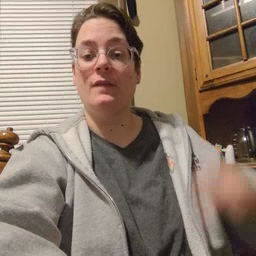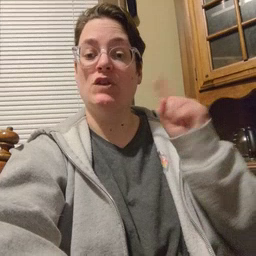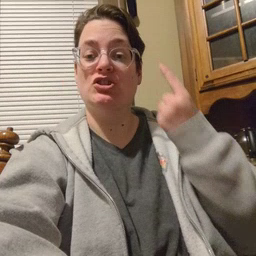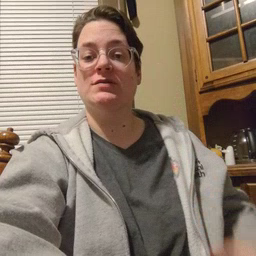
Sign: first